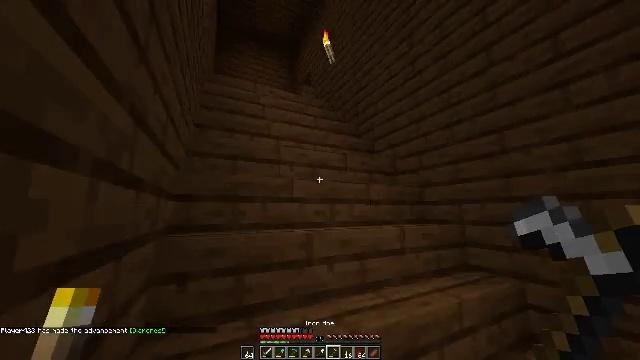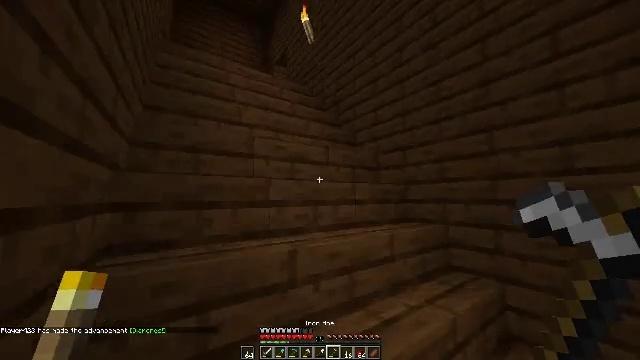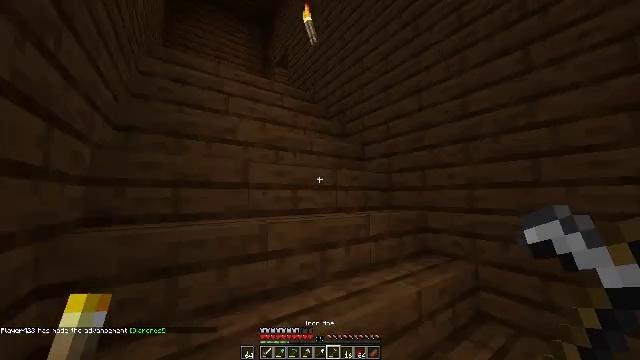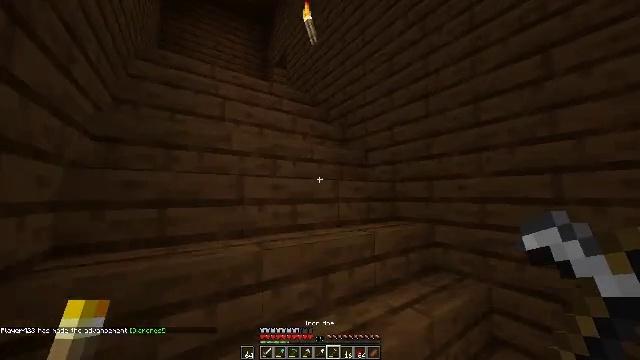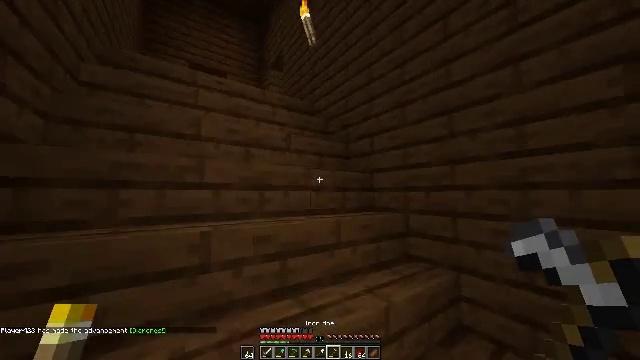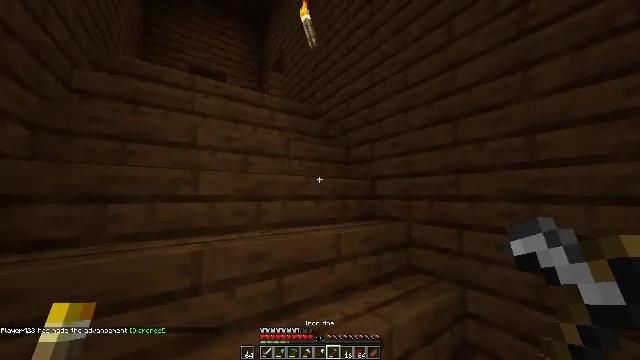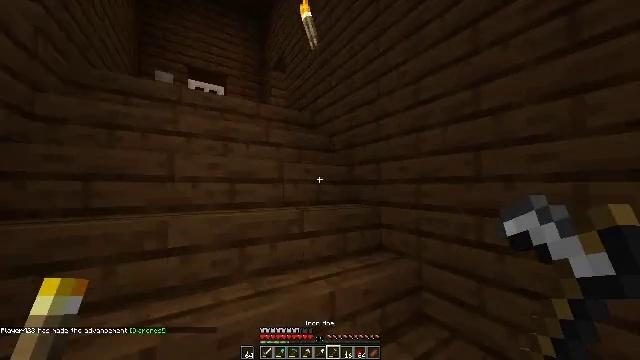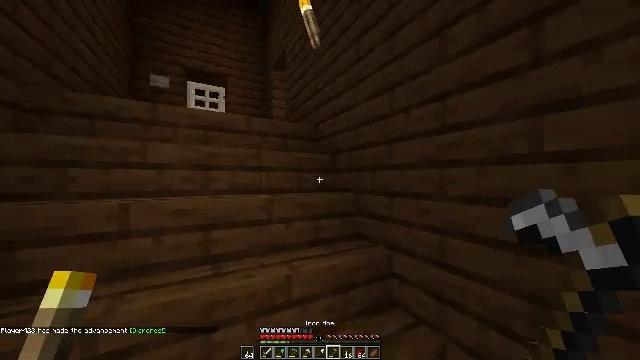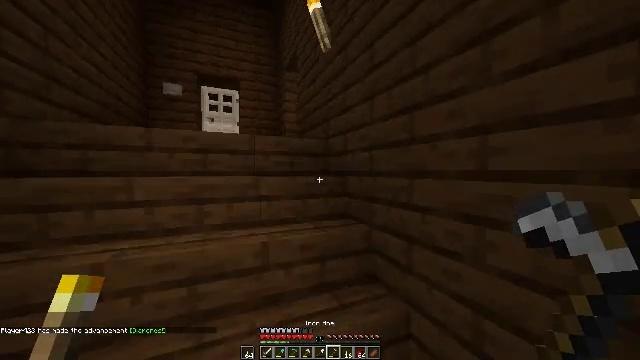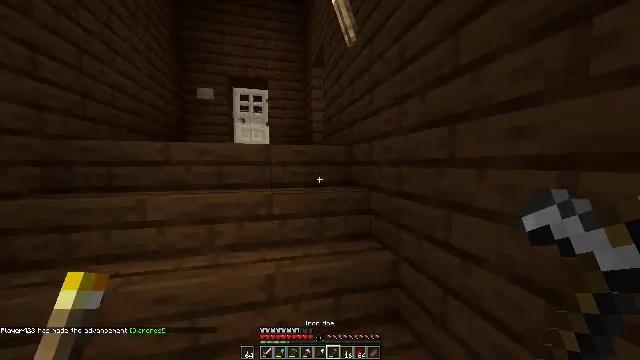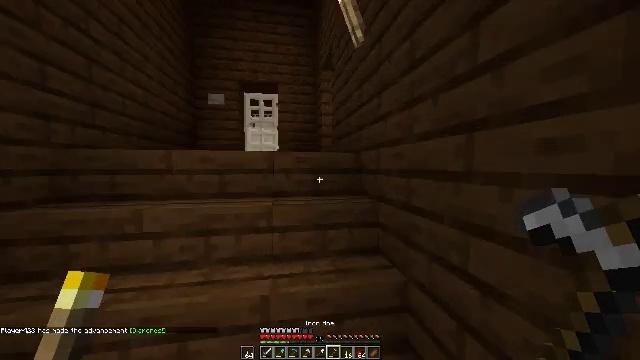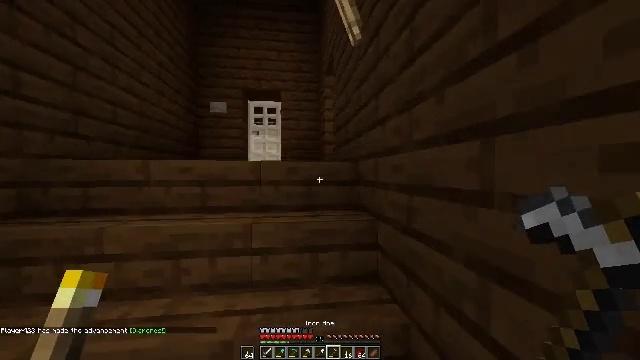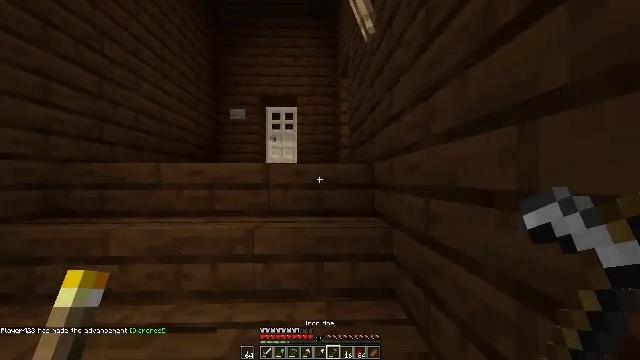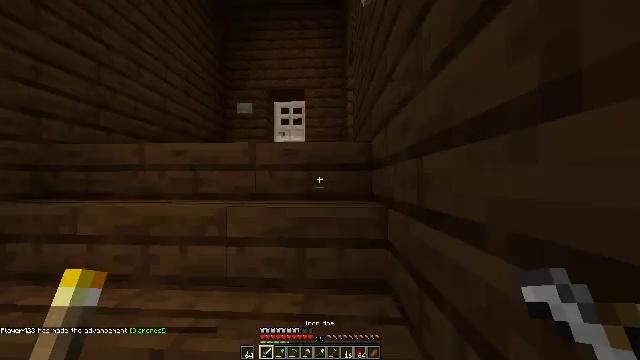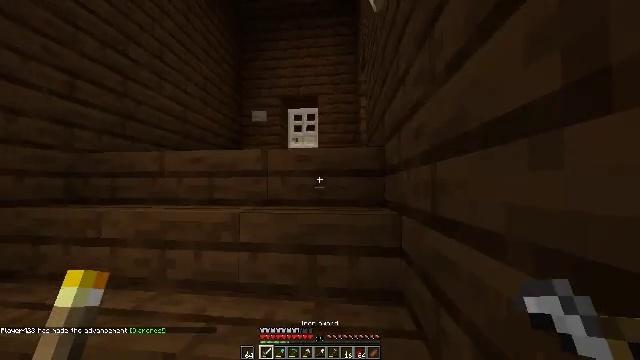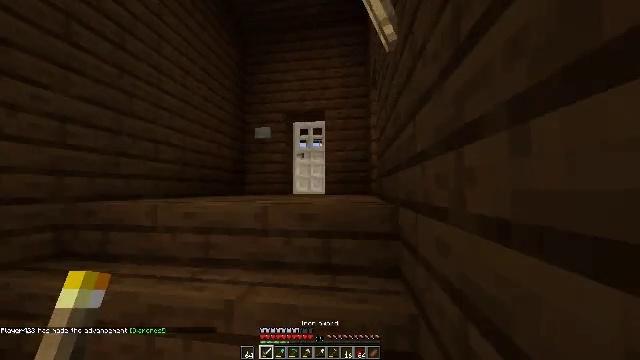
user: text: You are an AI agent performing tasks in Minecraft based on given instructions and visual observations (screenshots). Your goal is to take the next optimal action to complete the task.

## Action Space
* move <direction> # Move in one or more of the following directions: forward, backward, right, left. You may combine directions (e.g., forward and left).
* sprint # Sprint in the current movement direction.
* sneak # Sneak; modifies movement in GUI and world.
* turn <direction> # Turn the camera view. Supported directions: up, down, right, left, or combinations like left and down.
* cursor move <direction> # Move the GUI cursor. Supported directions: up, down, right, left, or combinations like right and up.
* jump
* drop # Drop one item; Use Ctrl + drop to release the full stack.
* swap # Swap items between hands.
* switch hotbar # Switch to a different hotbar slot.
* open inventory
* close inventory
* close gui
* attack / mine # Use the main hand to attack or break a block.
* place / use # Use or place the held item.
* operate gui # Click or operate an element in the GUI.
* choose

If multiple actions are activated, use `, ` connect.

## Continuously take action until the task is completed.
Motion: motion action
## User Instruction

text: Smash the iron door for recycling.
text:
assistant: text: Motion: move forward, sprint, turn right and down, jump
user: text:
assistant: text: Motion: move forward, sprint, jump
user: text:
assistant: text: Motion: move forward, sprint, jump
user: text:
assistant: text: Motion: move forward, sprint, jump
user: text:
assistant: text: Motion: move forward and move right, sprint, jump
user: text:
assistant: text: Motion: move forward and move right, sprint, turn left and down, jump
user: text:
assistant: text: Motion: move forward and move right, sprint, turn left and down, jump
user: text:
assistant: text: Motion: move forward and move right, sprint, turn left and down, jump
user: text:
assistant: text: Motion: move forward, turn left and down
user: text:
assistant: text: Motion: move forward, turn left
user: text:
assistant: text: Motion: move forward, turn left and up
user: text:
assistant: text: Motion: move forward, turn left and up
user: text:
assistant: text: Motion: move forward, turn left, switch to hotbar 1
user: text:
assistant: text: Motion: move forward, turn left and up, switch to hotbar 1
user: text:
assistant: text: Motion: move forward, turn left, switch to hotbar 1
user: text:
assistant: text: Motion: move forward
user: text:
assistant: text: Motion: move forward
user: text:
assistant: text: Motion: move forward
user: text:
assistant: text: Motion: move forward
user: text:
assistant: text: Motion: move forward, turn left and down
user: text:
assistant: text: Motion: move forward, turn left and up
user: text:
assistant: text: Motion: move forward, turn left and up
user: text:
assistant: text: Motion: move forward
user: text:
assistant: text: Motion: move forward
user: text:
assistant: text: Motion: move forward
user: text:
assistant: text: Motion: move forward, turn down
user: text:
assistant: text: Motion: move forward, turn left and down
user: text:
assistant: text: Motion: move forward, turn down
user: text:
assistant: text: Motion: move forward, turn left and down
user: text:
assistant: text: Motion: move forward, turn left and down